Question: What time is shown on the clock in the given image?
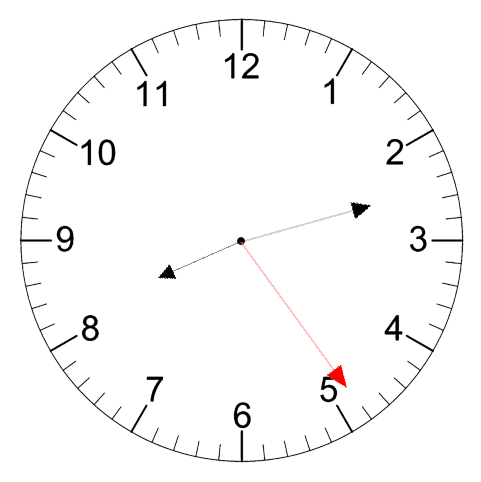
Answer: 08:12:24